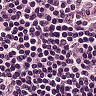
Metastatic tissue present: no